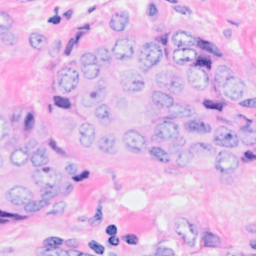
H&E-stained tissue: Breast